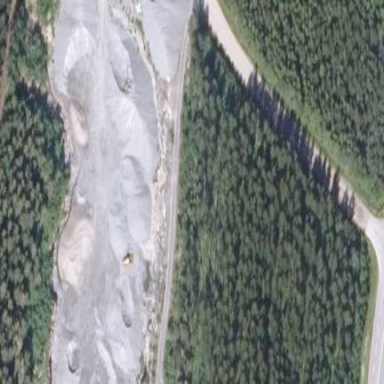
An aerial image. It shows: Quarry for sand extraction.